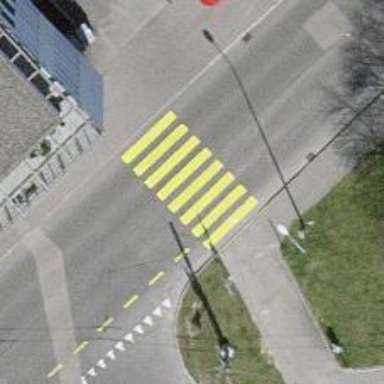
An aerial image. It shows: Zebra crossing on the road.